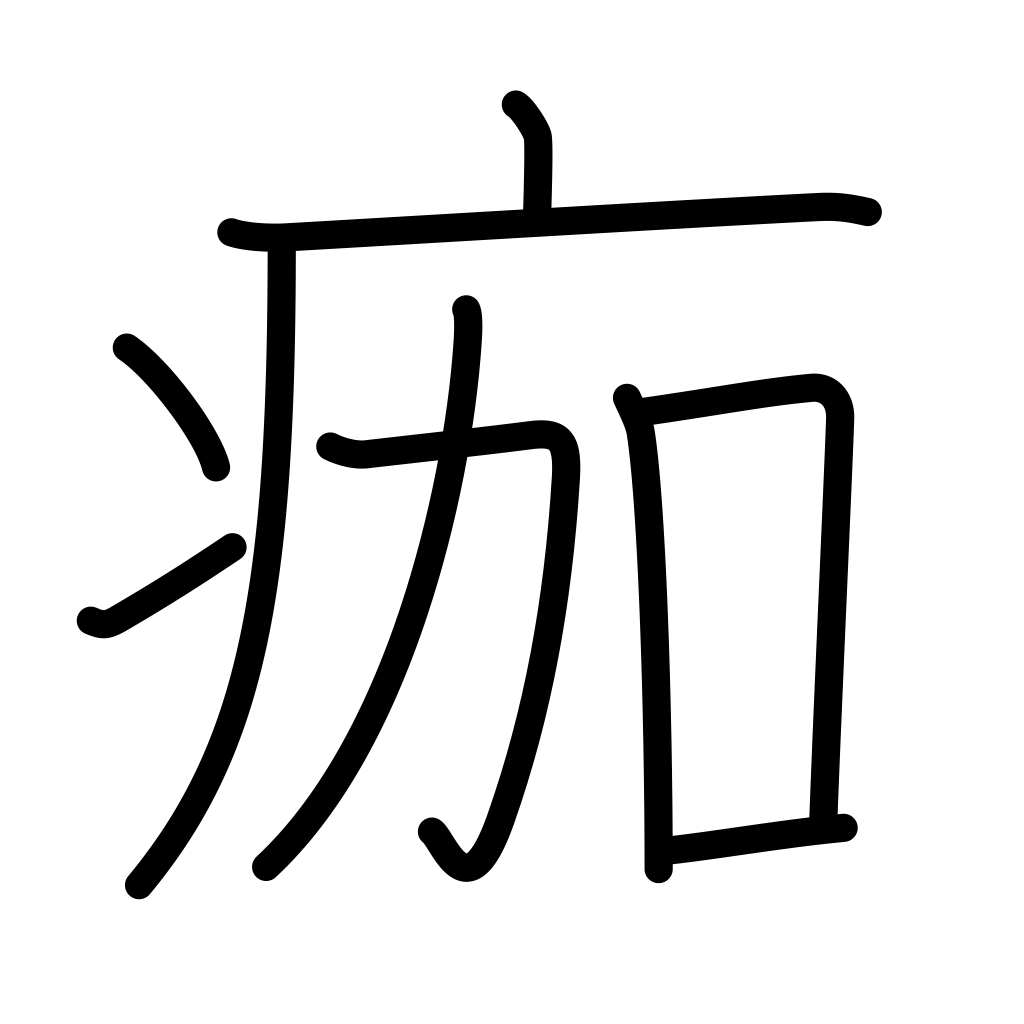
Meaning: scab, dry up, slough